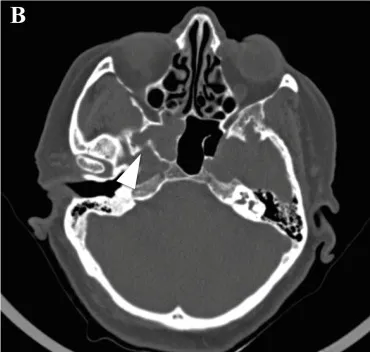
CT scans and MRI confirm inferolateral sphenoid wall dehiscence and brain herniation. . CT scans (A and B) show a dehiscence of the inferolateral sphenoid wall, establishing communication with the middle cranial fossa (arrowheads).
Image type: radiology (ct)